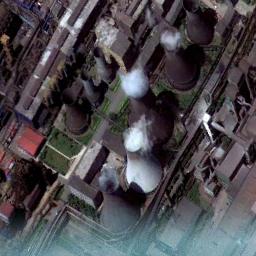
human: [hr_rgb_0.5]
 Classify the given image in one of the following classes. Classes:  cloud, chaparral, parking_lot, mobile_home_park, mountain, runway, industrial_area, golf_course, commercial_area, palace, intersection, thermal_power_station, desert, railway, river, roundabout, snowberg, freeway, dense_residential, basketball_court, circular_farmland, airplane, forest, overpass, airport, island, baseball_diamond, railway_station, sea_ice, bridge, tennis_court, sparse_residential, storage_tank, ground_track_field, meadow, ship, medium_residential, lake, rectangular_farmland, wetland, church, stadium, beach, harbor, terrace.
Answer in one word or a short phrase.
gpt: thermal_power_station